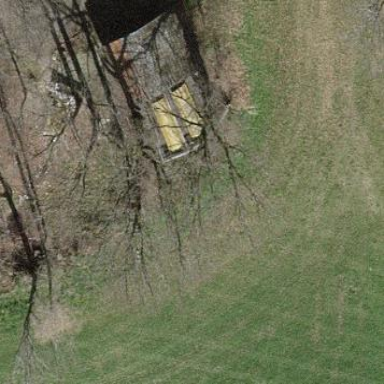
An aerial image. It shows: Shed building.